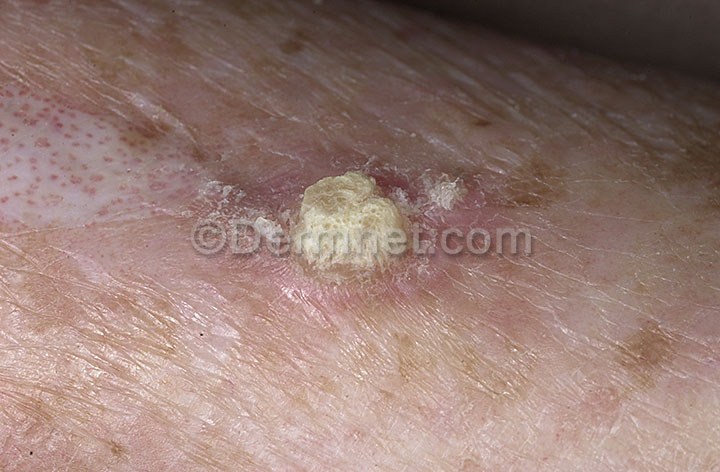
Disease: Actinic Keratosis Basal Cell Carcinoma and other Malignant Lesions